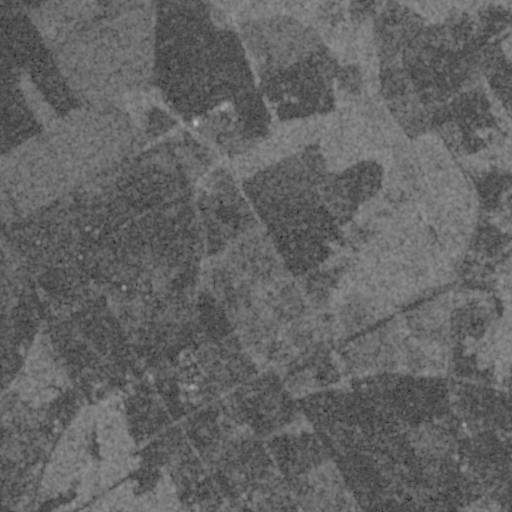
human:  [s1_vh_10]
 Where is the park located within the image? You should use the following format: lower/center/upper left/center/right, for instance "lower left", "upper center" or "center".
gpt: The park is located in the lower left of the image.
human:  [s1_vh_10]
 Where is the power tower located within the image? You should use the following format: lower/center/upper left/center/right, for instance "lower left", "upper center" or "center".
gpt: The power tower is located in the center right of the image.
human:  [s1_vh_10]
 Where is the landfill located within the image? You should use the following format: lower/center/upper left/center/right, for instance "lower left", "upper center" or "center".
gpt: There is no landfill in the image.

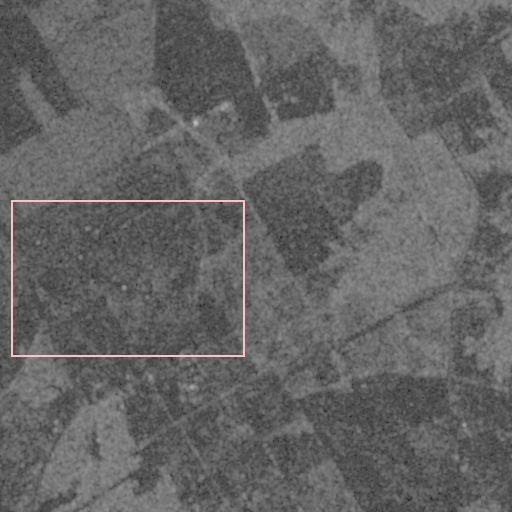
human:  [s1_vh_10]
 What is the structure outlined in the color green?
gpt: There is no green outline.
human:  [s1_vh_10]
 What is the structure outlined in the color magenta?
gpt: There is no structure outlined in magenta.